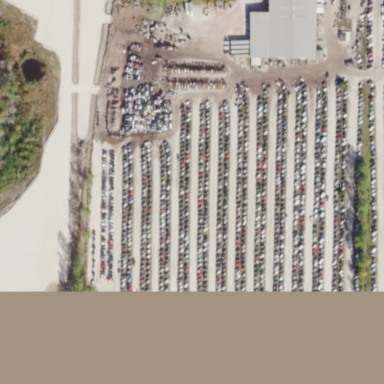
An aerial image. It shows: Industrial area designated as scrap yard.